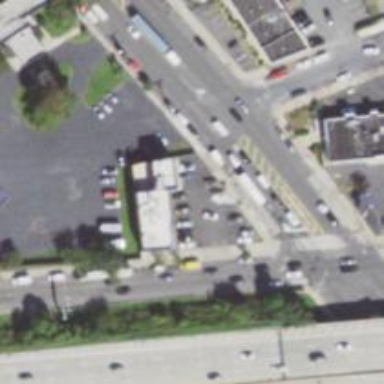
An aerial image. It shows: Convenience shop.